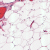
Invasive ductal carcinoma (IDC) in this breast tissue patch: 0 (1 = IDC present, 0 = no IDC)